Question: I used to write the PyTorch model with 'nn.Module' which included '__init__' and forward so that I can step over my model to check how the variable dimension changes along the network.
However I have since realized that you can also do it with 'nn.Sequential' which only requires an '__init__', you don't need to write a forward function as below:

However, the problem is when I try to step over this network, it is not easy to check the variable any more. It just jumps to another place and back.
Does anyone know how to do step over in this situation?
P.S: I am using PyCharm.
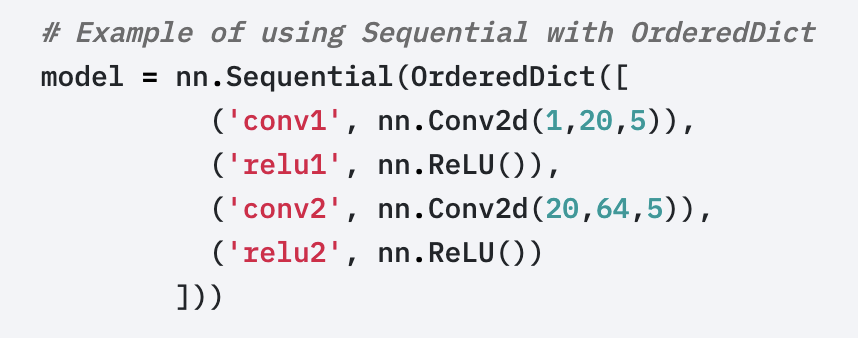
Answer: You can iterate over the children of model like below and print sizes for debugging. This is similar to writing forward but you write a separate function instead of creating an 'nn.Module' class.
'''
import torch
from torch import nn
model = nn.Sequential(
nn.Conv2d(1,20,5),
nn.ReLU(),
nn.Conv2d(20,64,5),
nn.ReLU()
)
def print_sizes(model, input_tensor):
output = input_tensor
for m in model.children():
output = m(output)
print(m, output.shape)
return output
input_tensor = torch.rand(100, 1, 28, 28)
print_sizes(model, input_tensor)
# output:
# Conv2d(1, 20, kernel_size=(5, 5), stride=(1, 1)) torch.Size([100, 20, 24, 24])
# ReLU() torch.Size([100, 20, 24, 24])
# Conv2d(20, 64, kernel_size=(5, 5), stride=(1, 1)) torch.Size([100, 64, 20, 20])
# ReLU() torch.Size([100, 64, 20, 20])
# you can also nest the Sequential models like this. In this case inner Sequential will be considered as module itself.
model1 = nn.Sequential(
nn.Conv2d(1,20,5),
nn.ReLU(),
nn.Sequential(
nn.Conv2d(20,64,5),
nn.ReLU()
)
)
print_sizes(model1, input_tensor)
# output:
# Conv2d(1, 20, kernel_size=(5, 5), stride=(1, 1)) torch.Size([100, 20, 24, 24])
# ReLU() torch.Size([100, 20, 24, 24])
# Sequential(
# (0): Conv2d(20, 64, kernel_size=(5, 5), stride=(1, 1))
# (1): ReLU()
# ) torch.Size([100, 64, 20, 20])
'''